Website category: sports
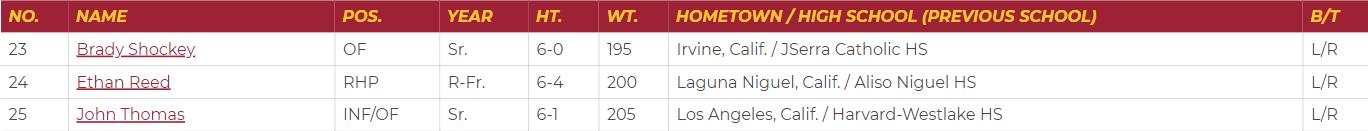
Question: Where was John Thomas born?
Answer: Los Angeles, Calif.

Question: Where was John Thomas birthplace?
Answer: Los Angeles, Calif.

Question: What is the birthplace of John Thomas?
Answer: Los Angeles, Calif.

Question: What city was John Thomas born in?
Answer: Los Angeles, Calif.

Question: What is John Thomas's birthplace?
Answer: Los Angeles, Calif.

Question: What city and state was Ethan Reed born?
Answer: Laguna Niguel, Calif.

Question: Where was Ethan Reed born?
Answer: Laguna Niguel, Calif.

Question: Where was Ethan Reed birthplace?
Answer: Laguna Niguel, Calif.

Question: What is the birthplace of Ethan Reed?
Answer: Laguna Niguel, Calif.

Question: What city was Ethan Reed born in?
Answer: Laguna Niguel, Calif.

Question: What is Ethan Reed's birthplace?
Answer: Laguna Niguel, Calif.

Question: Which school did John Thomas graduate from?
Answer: Harvard-Westlake HS

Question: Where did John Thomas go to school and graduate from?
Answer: Harvard-Westlake HS

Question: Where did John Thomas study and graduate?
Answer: Harvard-Westlake HS

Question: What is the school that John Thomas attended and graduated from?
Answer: Harvard-Westlake HS

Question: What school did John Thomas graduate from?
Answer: Harvard-Westlake HS

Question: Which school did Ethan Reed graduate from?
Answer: Aliso Niguel HS

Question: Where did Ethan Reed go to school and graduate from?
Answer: Aliso Niguel HS

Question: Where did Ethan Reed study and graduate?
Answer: Aliso Niguel HS

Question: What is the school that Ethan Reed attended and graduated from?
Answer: Aliso Niguel HS

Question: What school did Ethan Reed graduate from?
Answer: Aliso Niguel HS

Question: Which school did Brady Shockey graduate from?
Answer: JSerra Catholic HS

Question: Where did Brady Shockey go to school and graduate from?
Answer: JSerra Catholic HS

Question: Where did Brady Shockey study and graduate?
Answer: JSerra Catholic HS

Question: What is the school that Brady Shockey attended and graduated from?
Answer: JSerra Catholic HS

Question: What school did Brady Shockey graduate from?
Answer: JSerra Catholic HS